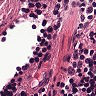
Metastatic tissue present: no